Field crop: tomato
Growth stage: 1
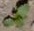
Species: solanum